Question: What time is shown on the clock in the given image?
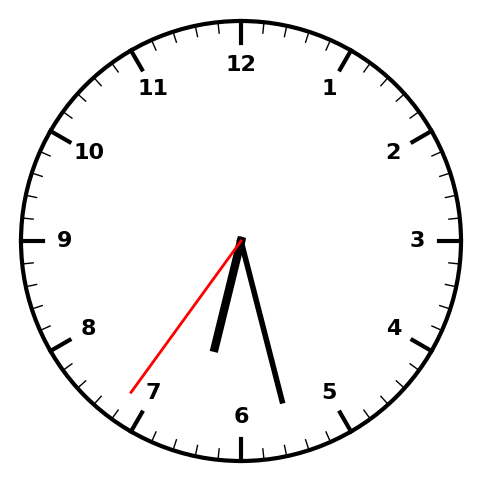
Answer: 06:27:36